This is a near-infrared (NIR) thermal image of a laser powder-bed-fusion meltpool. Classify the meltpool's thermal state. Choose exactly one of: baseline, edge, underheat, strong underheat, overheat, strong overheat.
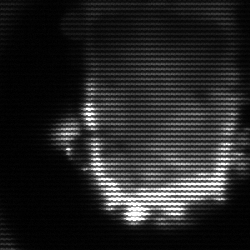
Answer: baseline